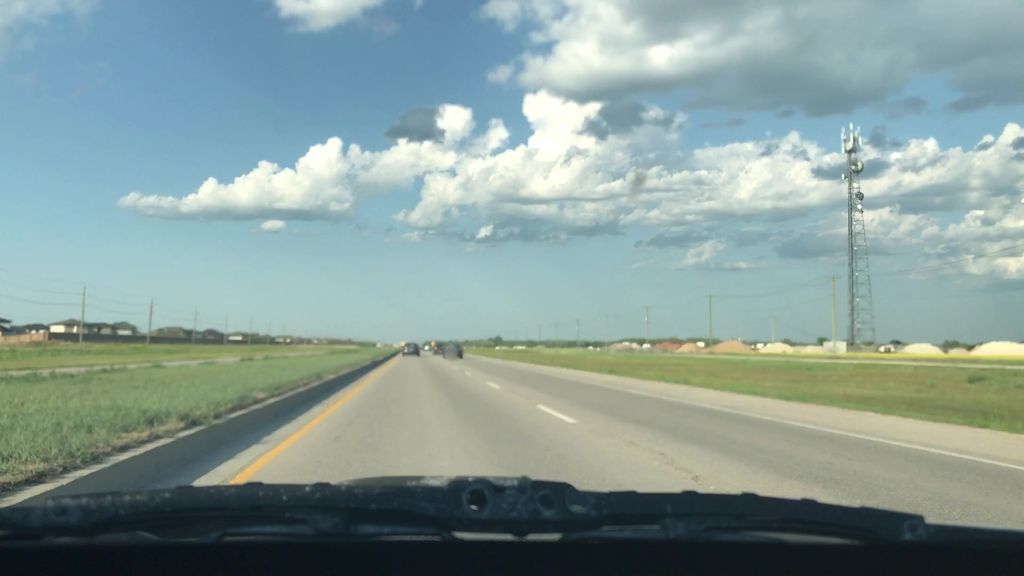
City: winnipeg